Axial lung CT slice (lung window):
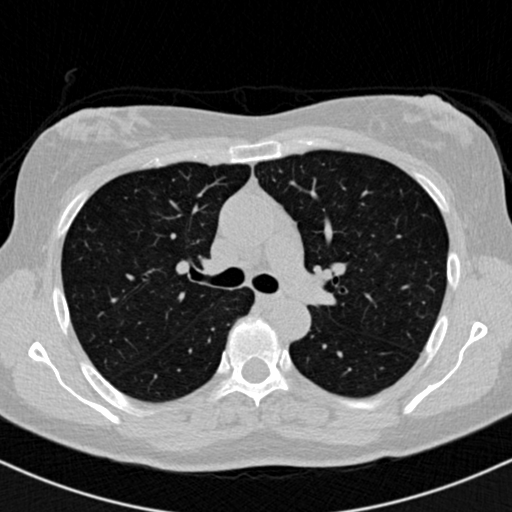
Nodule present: no